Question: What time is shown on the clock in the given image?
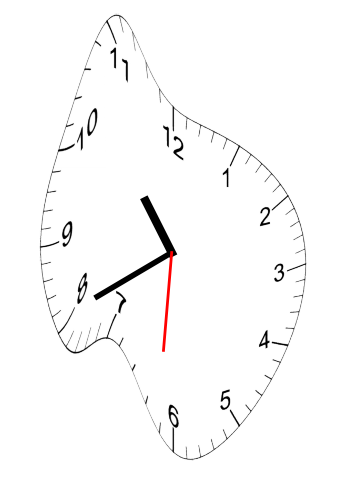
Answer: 10:40:31